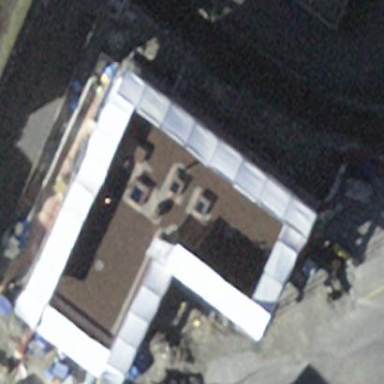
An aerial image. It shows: Building with flat roof.